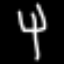
Label: fork